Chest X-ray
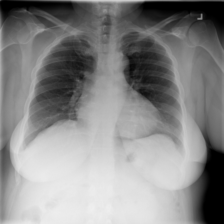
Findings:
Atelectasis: negative
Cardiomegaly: positive
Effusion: negative
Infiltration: negative
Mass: negative
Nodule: negative
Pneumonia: negative
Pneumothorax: negative
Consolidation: negative
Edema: negative
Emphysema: negative
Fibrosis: negative
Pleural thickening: negative
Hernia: negative